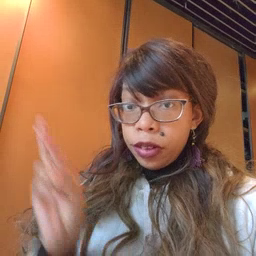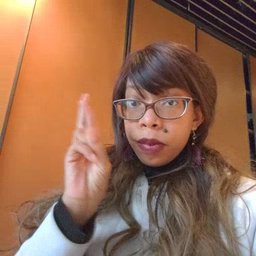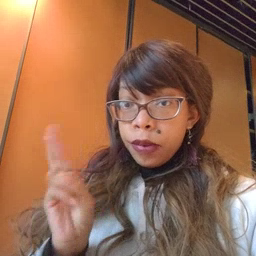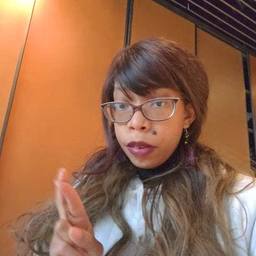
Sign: refrigerator